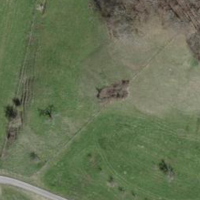
EUNIS habitat code: 52
Species observed at this site:
Colias croceus